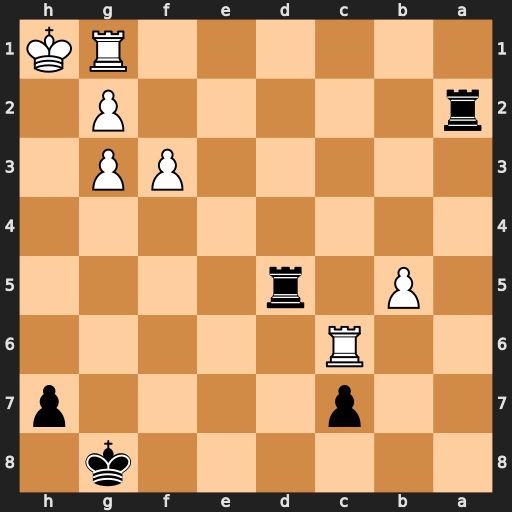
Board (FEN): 6k1/2p4p/2R5/1P1r4/8/5PP1/r5P1/6RK
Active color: b
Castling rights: -
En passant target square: -
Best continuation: Rh5#